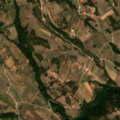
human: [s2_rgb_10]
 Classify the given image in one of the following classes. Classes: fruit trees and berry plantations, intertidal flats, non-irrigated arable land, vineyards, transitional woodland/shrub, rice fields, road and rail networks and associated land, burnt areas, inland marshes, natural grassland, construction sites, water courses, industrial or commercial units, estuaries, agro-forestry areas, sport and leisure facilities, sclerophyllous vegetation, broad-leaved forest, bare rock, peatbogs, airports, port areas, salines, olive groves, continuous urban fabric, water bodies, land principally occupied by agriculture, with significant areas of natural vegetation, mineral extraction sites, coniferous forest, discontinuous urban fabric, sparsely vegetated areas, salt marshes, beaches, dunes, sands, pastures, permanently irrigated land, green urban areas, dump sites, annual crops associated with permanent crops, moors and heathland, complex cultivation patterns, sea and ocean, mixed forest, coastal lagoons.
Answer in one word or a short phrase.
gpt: complex cultivation patterns, land principally occupied by agriculture, with significant areas of natural vegetation